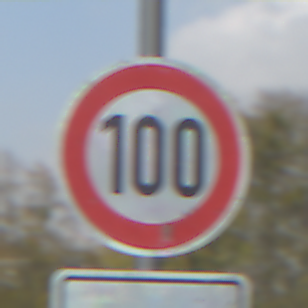
Verkehrszeichen: Geschwindigkeit100
Zusatzzeichen unten: ZeitangabenMitBeschraenkungAufWochentage1
Umgebung: Outdoor, Suburban
Tageszeit: MorningAfternoon
Wetter: PartlyCloudy
Licht: Natural
Jahreszeit: NotSpecified
Kontrast: HighContrast